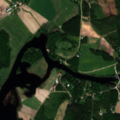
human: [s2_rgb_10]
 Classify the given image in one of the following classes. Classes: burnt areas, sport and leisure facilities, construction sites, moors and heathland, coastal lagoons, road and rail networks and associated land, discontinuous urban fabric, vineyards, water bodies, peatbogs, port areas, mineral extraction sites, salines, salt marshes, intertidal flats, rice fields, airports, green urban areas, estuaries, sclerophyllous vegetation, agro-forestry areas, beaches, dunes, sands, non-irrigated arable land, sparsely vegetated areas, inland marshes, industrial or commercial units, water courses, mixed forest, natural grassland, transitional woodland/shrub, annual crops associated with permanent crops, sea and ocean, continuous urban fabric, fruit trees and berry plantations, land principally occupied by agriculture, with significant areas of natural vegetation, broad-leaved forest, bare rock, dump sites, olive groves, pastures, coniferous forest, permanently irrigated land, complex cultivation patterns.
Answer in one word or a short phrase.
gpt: non-irrigated arable land, land principally occupied by agriculture, with significant areas of natural vegetation, broad-leaved forest, mixed forest, water bodies